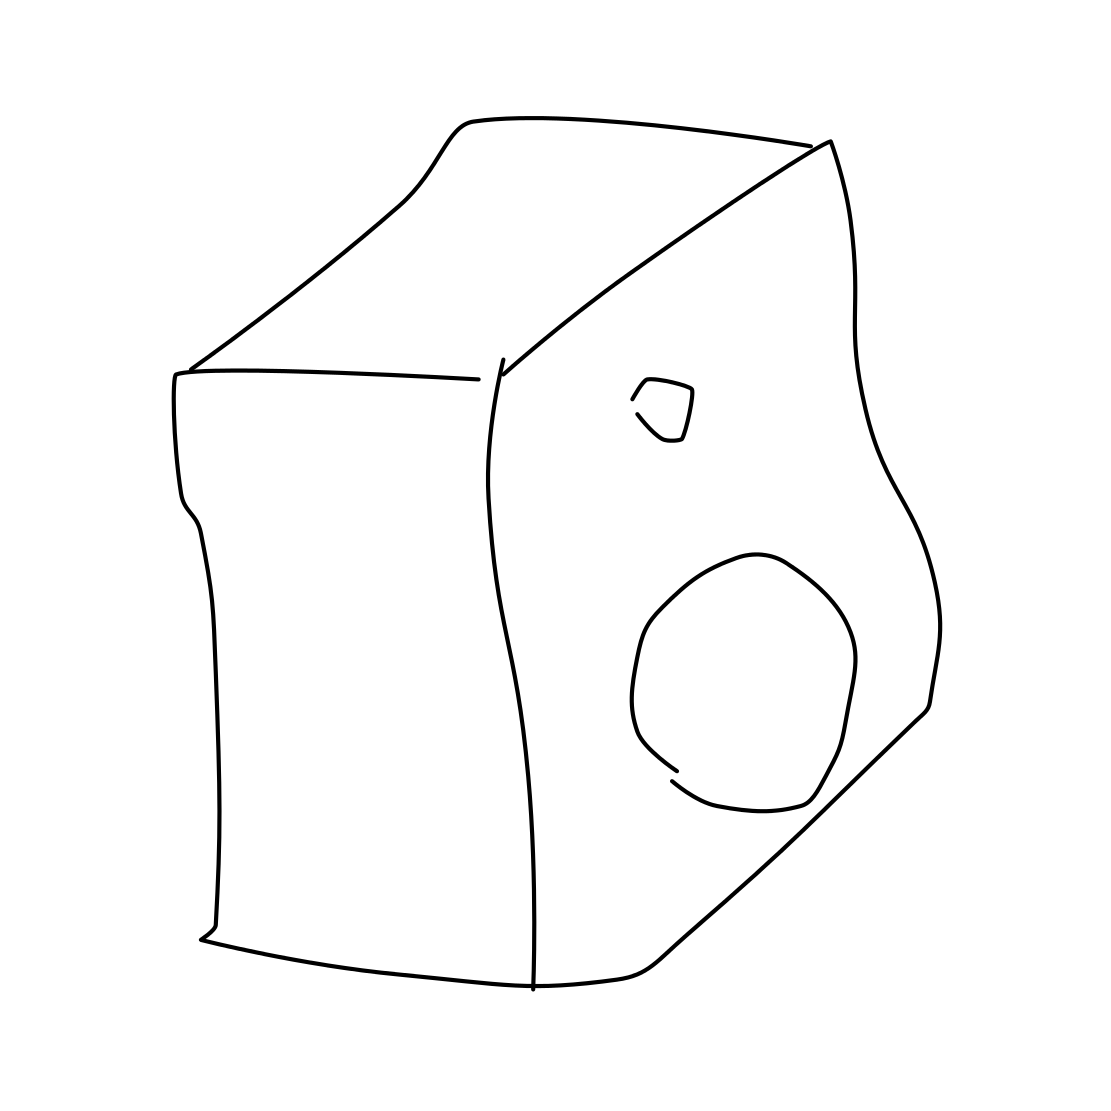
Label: loudspeaker